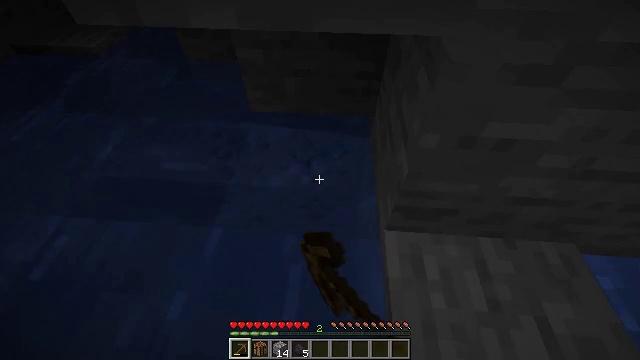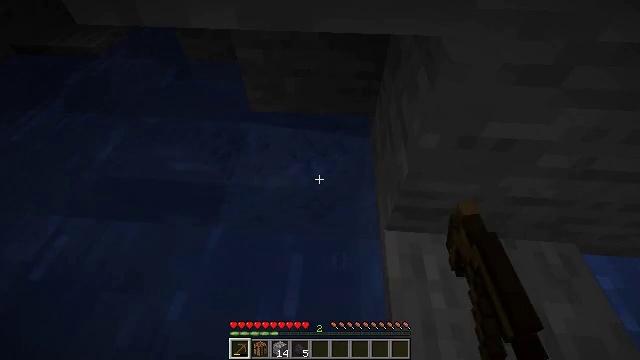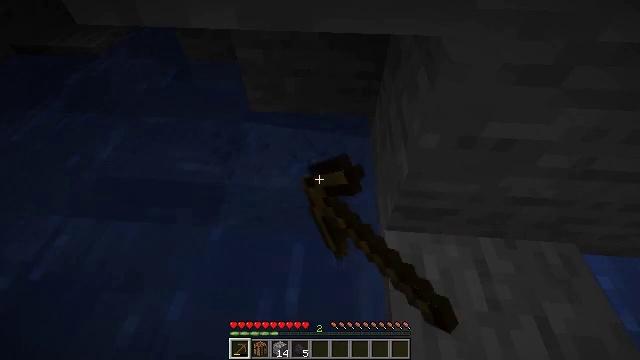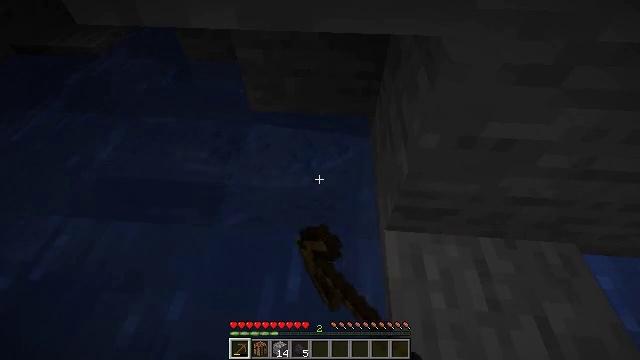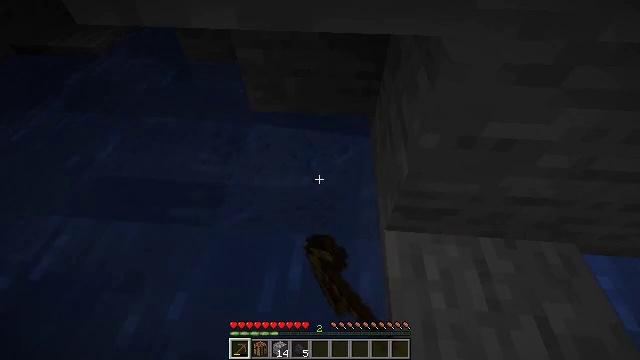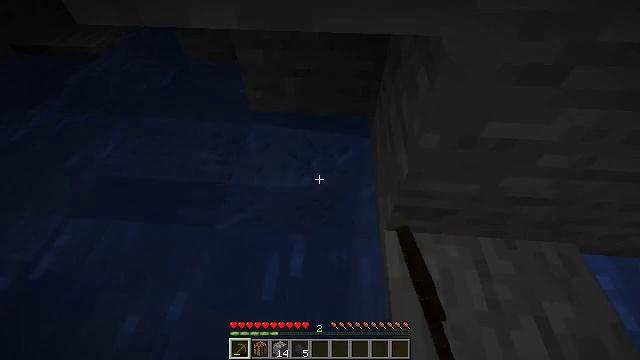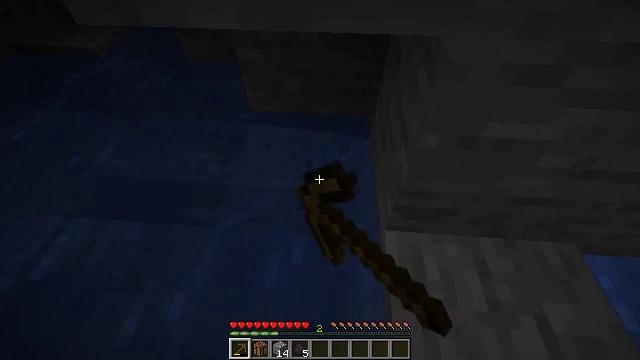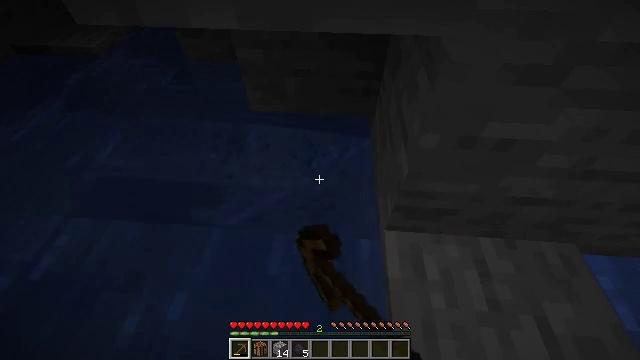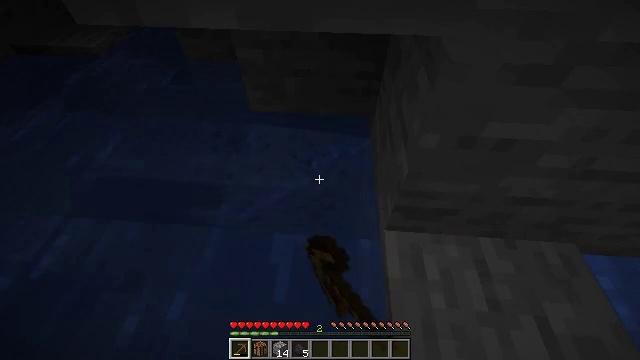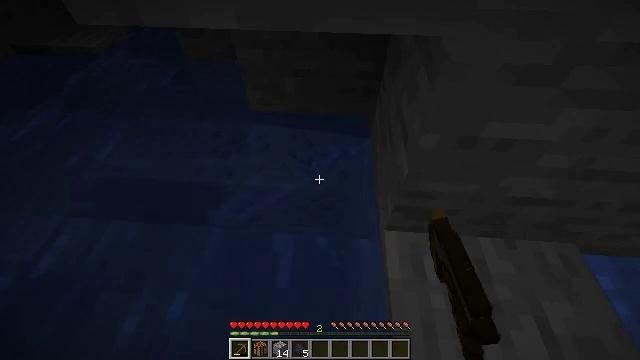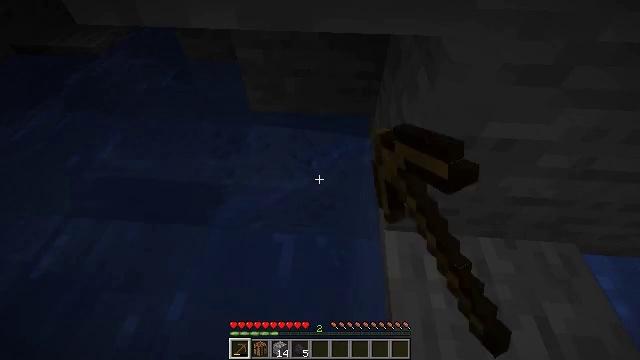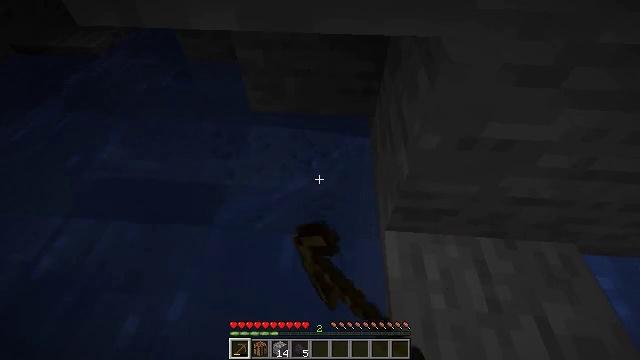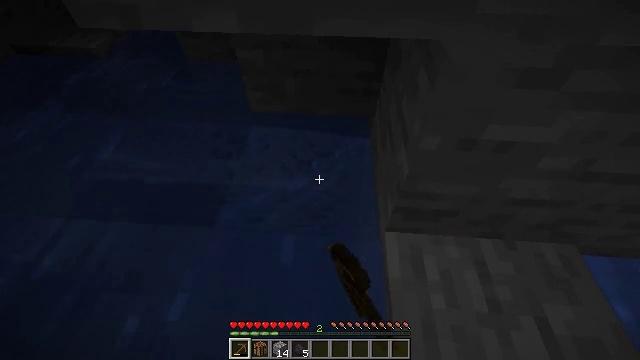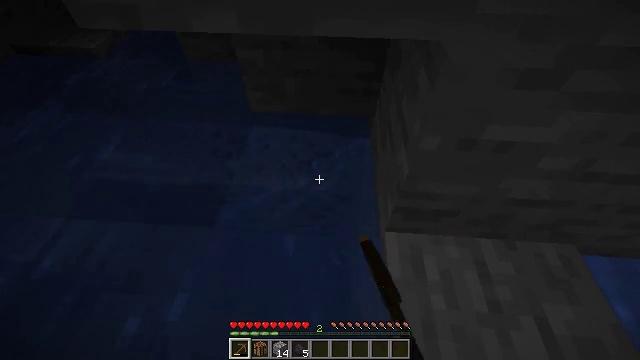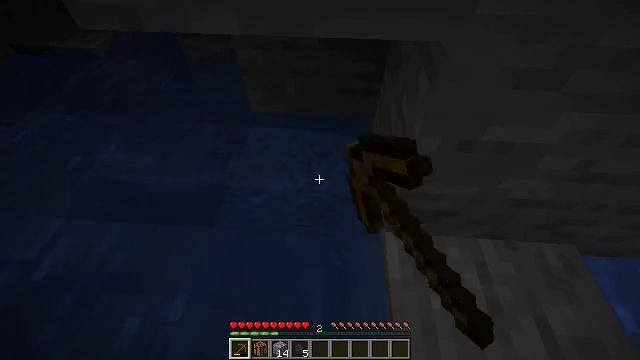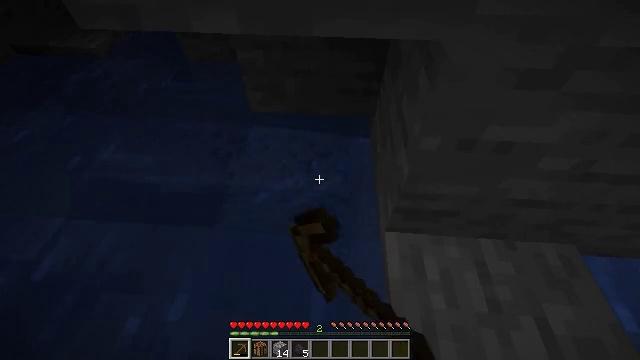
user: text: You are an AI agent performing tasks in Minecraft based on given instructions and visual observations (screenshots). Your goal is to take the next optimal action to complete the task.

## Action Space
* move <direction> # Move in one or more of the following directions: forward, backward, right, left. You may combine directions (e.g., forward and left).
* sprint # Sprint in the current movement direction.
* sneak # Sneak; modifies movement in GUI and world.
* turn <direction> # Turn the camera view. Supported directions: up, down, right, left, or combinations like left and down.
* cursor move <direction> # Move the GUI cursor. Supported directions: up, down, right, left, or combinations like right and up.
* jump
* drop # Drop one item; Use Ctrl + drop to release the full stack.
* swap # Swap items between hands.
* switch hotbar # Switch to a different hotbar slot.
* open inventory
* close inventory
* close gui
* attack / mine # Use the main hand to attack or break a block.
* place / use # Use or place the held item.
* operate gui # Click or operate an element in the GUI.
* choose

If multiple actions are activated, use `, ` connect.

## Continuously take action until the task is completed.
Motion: motion action
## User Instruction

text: Mine the coal ore underground.
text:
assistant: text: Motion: sneak, attack / mine
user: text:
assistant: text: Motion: sneak, attack / mine
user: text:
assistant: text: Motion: sneak, attack / mine
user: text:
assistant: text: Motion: sneak, attack / mine
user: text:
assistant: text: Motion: sneak, attack / mine
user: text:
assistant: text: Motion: sneak, attack / mine
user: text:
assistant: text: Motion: sneak, attack / mine
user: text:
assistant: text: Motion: sneak, attack / mine
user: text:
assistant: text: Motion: sneak, attack / mine
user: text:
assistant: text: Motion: sneak, attack / mine
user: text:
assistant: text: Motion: move left, sneak, attack / mine
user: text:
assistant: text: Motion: move left, sneak, attack / mine
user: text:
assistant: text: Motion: move left, sneak, attack / mine
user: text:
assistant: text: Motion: sneak, attack / mine
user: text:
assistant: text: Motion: sneak, attack / mine
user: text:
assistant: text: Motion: sneak, attack / mine
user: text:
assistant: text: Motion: sneak, attack / mine
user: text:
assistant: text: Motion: sneak, attack / mine
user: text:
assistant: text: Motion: sneak, attack / mine
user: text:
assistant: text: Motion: sneak, attack / mine
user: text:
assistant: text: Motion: sneak, turn left, attack / mine
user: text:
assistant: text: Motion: sneak, turn left and up, attack / mine
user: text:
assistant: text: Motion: sneak, turn left and up, attack / mine
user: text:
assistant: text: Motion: sneak, turn left and up, attack / mine
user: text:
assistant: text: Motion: sneak, attack / mine
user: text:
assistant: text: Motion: sneak, attack / mine
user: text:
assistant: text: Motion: sneak, attack / mine
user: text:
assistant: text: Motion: sneak, attack / mine
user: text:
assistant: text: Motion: sneak, attack / mine
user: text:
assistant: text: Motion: sneak, attack / mine